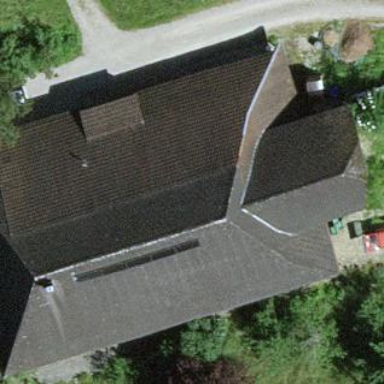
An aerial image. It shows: Farm building.